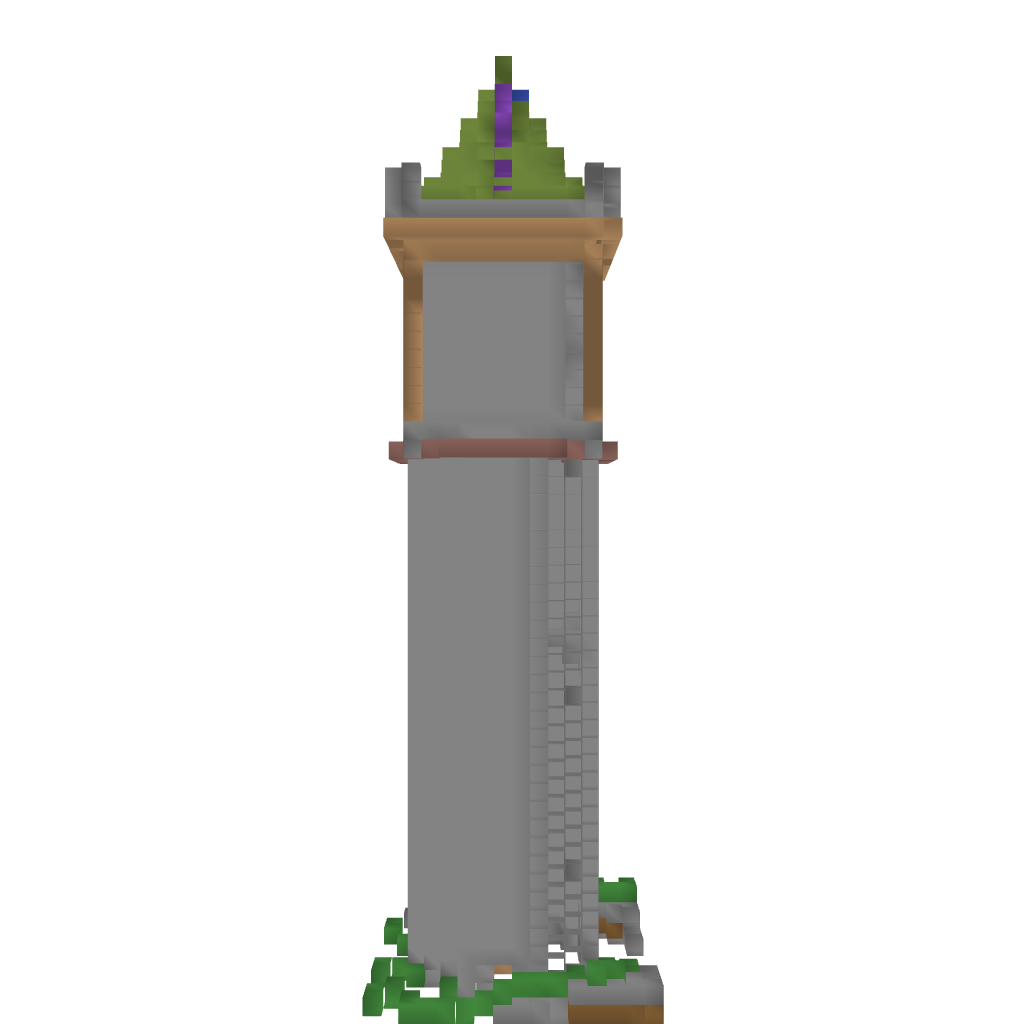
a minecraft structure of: Clocktower good quality